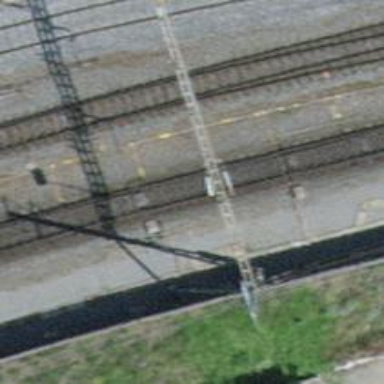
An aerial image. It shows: Railway switch with the turnout on the left side.